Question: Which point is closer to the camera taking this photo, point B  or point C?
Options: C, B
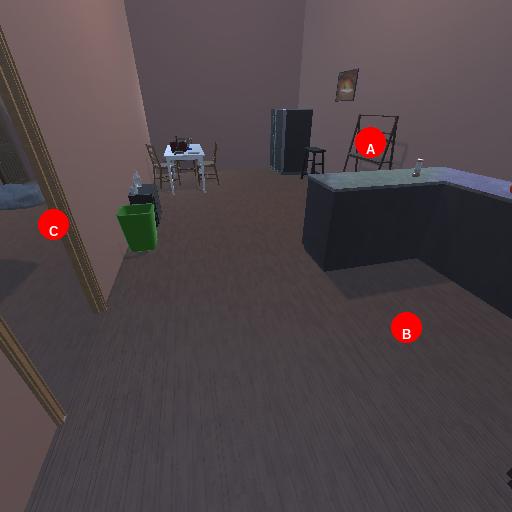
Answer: C